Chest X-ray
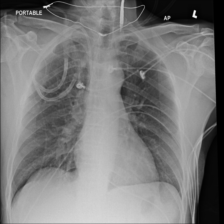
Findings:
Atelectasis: negative
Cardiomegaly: negative
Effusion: negative
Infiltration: negative
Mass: negative
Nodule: negative
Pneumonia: negative
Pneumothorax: negative
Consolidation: negative
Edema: negative
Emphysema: negative
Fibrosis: negative
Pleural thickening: negative
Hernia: negative